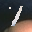
Label: 1